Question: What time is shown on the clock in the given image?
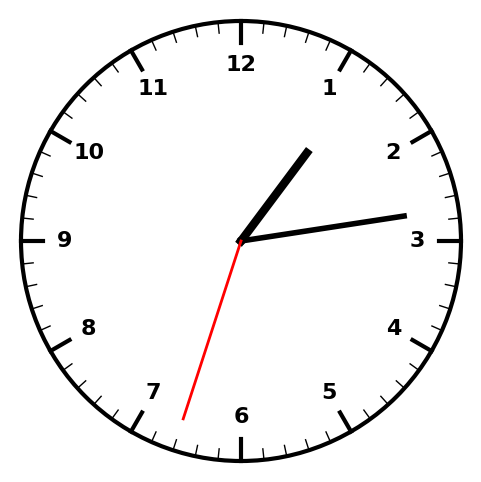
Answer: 01:13:33